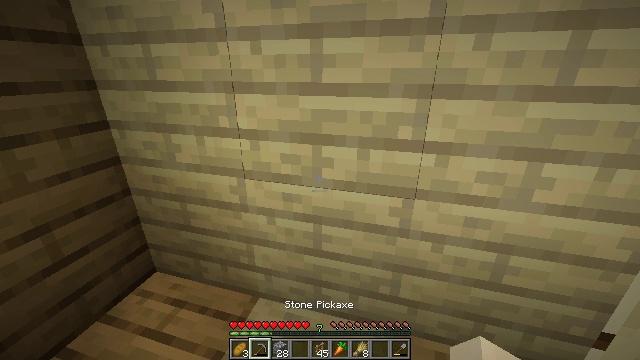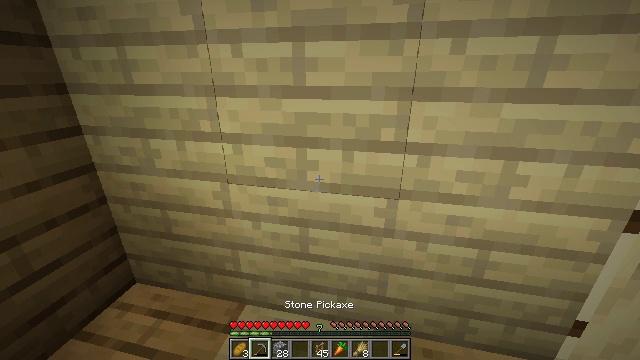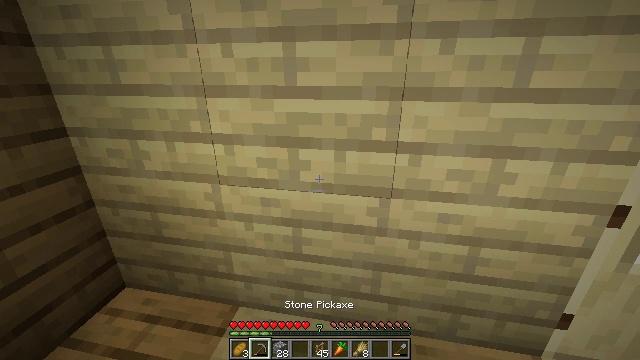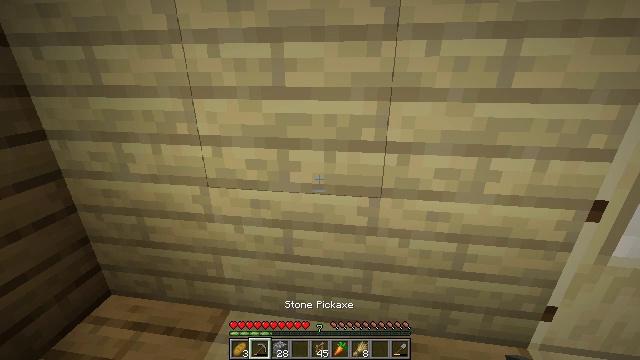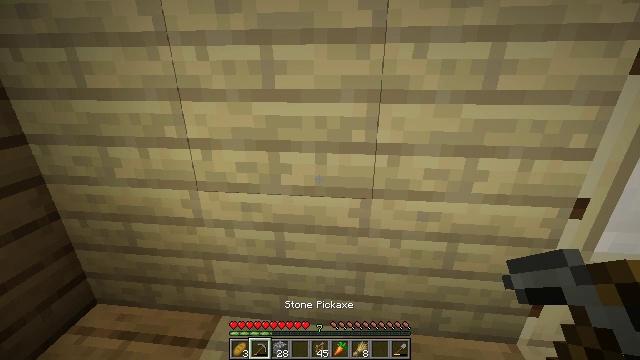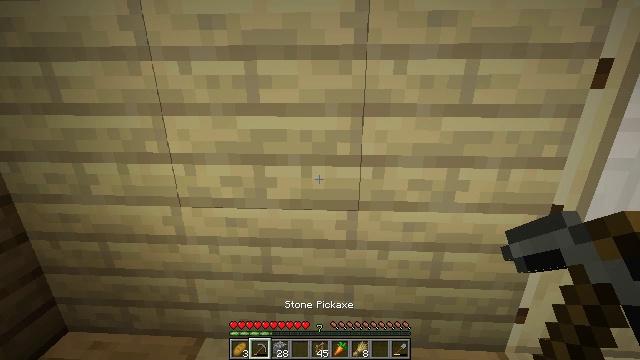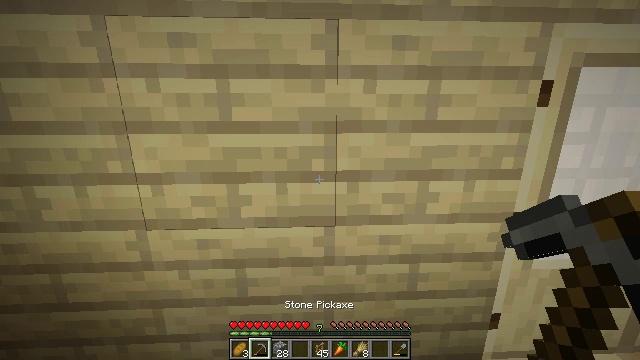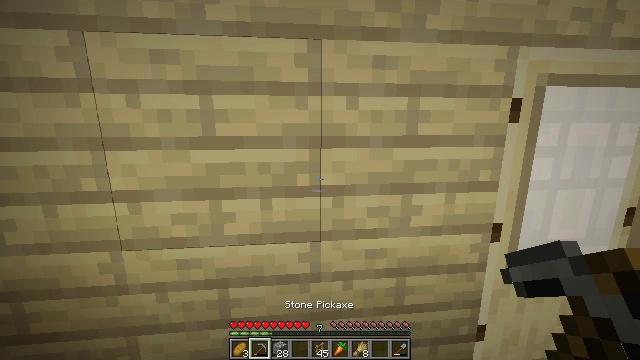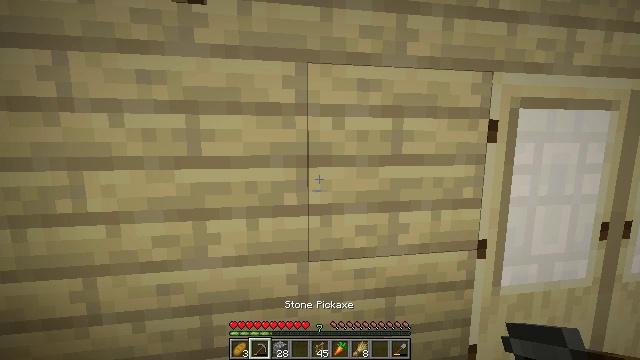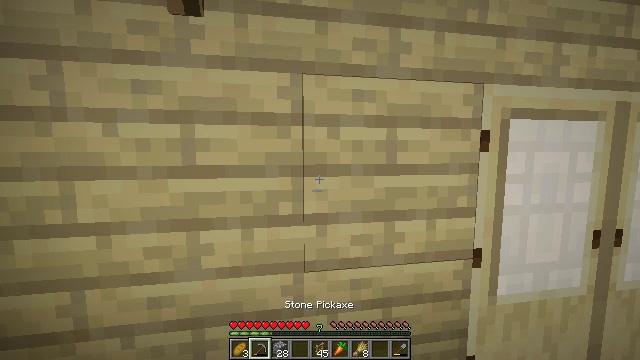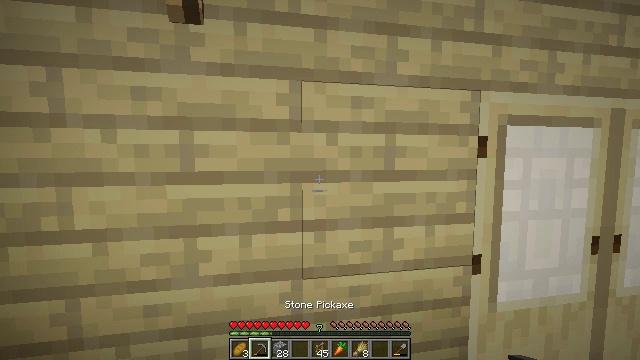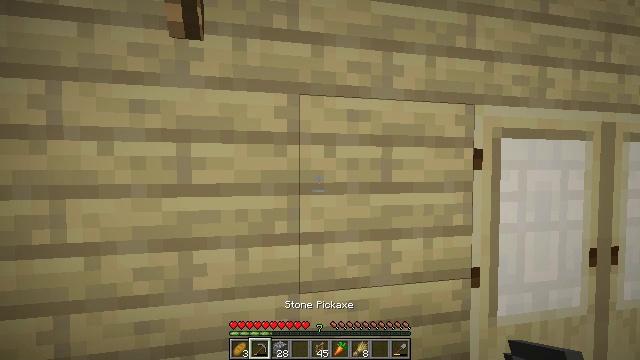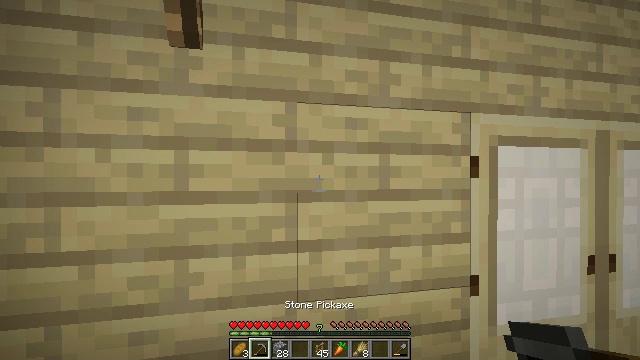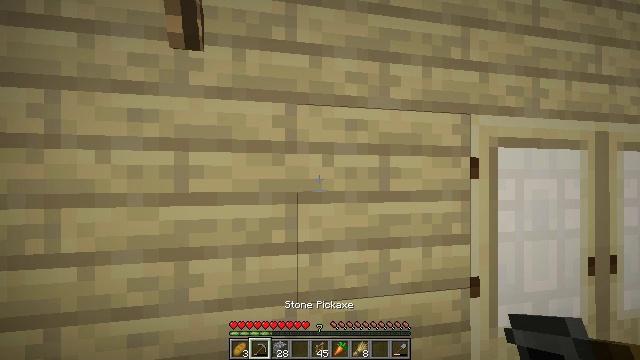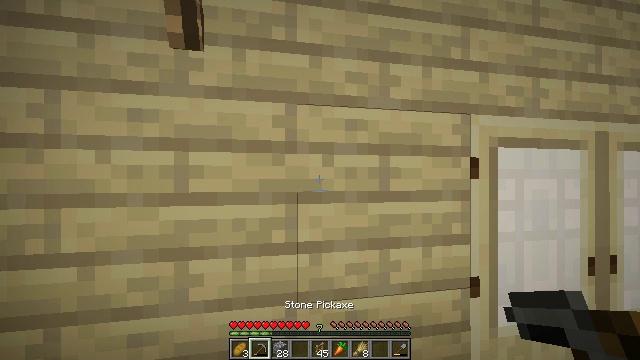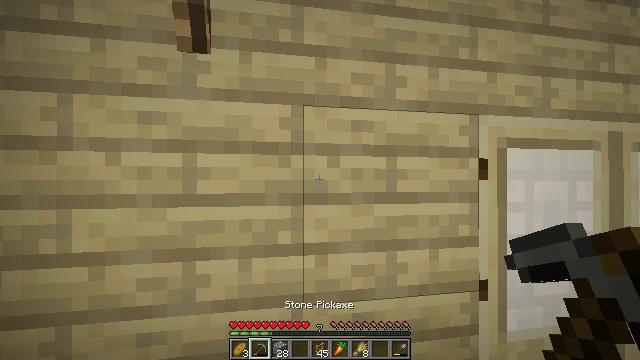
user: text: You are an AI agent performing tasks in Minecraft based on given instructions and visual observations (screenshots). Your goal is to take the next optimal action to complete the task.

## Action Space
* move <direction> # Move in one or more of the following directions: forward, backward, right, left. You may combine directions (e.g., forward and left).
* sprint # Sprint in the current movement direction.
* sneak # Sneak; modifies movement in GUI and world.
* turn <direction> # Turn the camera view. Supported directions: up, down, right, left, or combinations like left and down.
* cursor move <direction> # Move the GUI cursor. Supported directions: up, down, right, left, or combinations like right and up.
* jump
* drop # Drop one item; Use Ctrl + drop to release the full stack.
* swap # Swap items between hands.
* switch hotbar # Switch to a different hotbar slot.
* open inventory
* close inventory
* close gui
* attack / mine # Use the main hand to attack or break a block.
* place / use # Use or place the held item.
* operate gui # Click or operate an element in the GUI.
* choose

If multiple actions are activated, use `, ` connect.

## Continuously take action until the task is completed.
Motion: motion action
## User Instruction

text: Collect birch planks from structures.
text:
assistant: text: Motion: turn right, switch to hotbar 2
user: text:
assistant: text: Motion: turn right
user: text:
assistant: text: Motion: turn right
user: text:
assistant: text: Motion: turn right
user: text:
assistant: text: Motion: turn right and up
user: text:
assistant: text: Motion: turn right and up
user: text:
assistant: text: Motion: turn right and up
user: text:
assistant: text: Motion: turn right and up
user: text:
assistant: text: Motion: turn right and up
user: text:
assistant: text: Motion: turn up
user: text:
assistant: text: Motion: turn up
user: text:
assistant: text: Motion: turn up
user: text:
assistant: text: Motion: no_op
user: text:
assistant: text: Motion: no_op
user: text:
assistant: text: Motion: turn left
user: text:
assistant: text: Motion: no_op
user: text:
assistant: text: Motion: turn left
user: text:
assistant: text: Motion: turn left
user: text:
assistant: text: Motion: turn left
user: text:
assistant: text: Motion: no_op
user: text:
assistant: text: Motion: no_op
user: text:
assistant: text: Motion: no_op
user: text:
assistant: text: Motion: no_op
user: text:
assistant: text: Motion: turn left
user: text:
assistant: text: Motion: turn left
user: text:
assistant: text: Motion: no_op
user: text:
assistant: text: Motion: attack / mine
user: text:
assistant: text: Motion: attack / mine
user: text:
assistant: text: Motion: attack / mine
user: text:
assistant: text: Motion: attack / mine